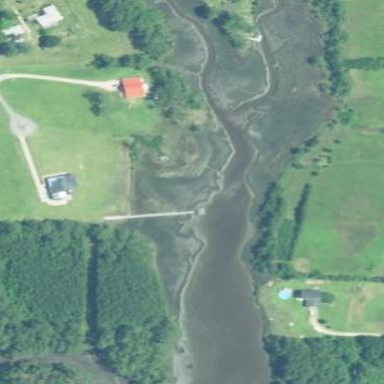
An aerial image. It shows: Wetland area with tidal influence.